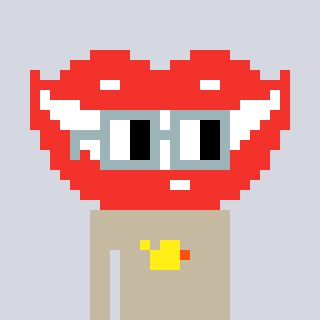
a pixel art character with square dark gray glasses, a smile-shaped head and a bege-colored body on a cool background